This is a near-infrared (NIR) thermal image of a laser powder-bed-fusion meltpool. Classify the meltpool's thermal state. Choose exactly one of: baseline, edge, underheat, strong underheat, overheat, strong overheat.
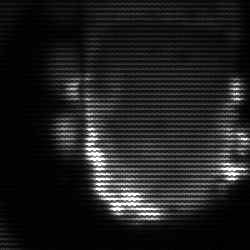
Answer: baseline